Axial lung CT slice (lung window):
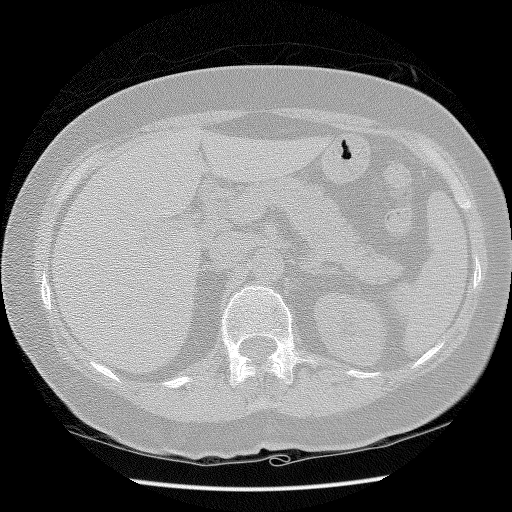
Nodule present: no